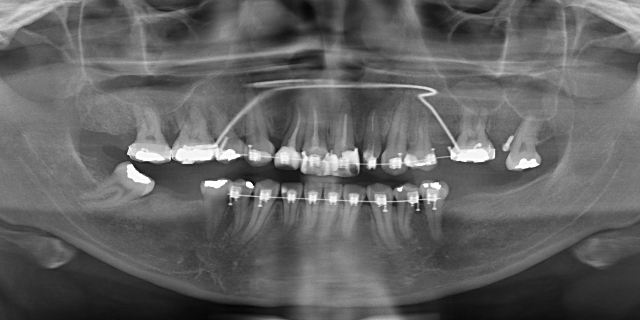
adult